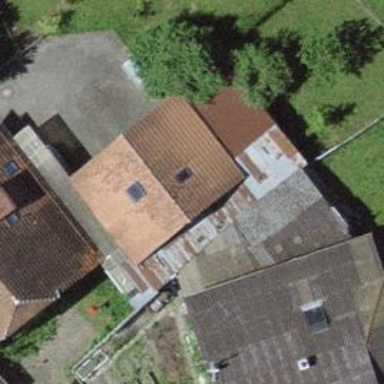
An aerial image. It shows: Garage.